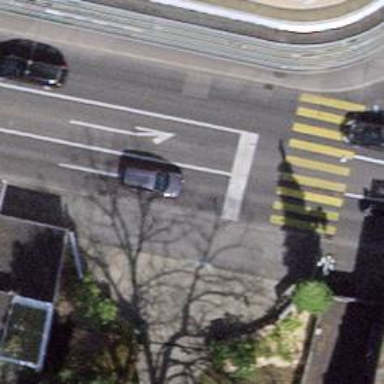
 which is classified as primary highway."